Question: I have a custom component that has an background image.
But when you generate this component by an ItemRenderer in a List, the background image is gone.
What am I doing wrong?
Here is an image. The first element is not generated in a list and has a background image. The other three are part of a List and have no background image.

Here is the code of the MXML of the List
'''
<mx:VBox>
<solutionItems:displaySolutionItem /> <!-- This element shows the background image -->
<mx:List selectable="false"
useRollOver="false"
id="listControllers"
backgroundAlpha="1"
dataProvider="{controllers}" >
<mx:itemRenderer>
<fx:Component>
<solutionItems:displaySolutionItem /> <!-- These elements have nog background image -->
</fx:Component>
</mx:itemRenderer>
</mx:List>
</mx:VBox>
'''
And here is the code of '<solutionItems:displaySolutionItem />'
'''
<?xml version="1.0" encoding="utf-8"?>
<mx:Canvas
xmlns:mx="http://www.adobe.com/2006/mxml"
backgroundImage="{itemBackGround}"
backgroundSize="100%">
<mx:Script>
<![CDATA[
[Bindable]
[Embed(source="assets/Components/ContainerBackgrounds/BoxBg.png", scaleGridLeft="5", scaleGridRight="50", scaleGridTop="5", scaleGridBottom="50")]
private var itemBackGround:Class;
]]>
</mx:Script>
<mx:VBox
paddingBottom="10"
paddingLeft="10"
paddingRight="10"
paddingTop="10">
<mx:CheckBox id="chbControllerItem" label="NSL-4601" styleName="titleRed" />
<mx:HBox>
<mx:Image width="67" height="50" id="loader1" source="@Embed(source='assets/Components/ContainerBackgrounds/BoxBg.png')"/>
<mx:HBox>
<mx:VBox>
<mx:Label text="Cube size" styleName="formLabel" height="12" />
<mx:Label text="Cube config" styleName="formLabel" height="12" />
<mx:Label text="Display res" styleName="formLabel" height="12" />
<mx:Label text="DPI" styleName="formLabel" height="12" />
<mx:Label text="Price" styleName="formLabel" height="12" />
</mx:VBox>
<mx:Box>
<mx:Label text="50''" height="12" />
<mx:Text text="2x3 (1224mm x 3264mm)" height="12" />
<mx:Label text="WXGA (1360x768)" height="12" />
<mx:Label text="72 dpi" height="12" />
<mx:Label text="EUR 101.000,00" height="12" />
</mx:Box>
</mx:HBox>
</mx:HBox>
</mx:VBox>
</mx:Canvas>
'''
It is probably something small, but I can not find it.
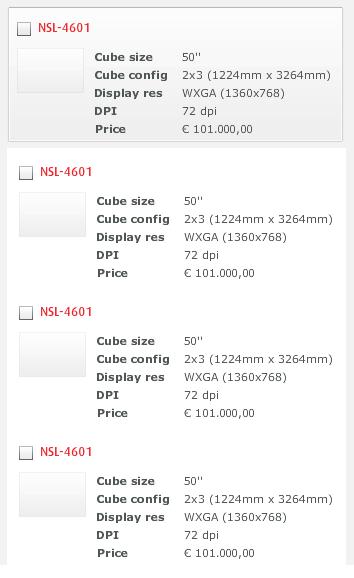
Answer: The following will get around the problem:
1. Remove the backgroundImage="{itemBackGround}" from the Canvas element of the itemRenderer
2. Add the following before the VBox in the itemRenderer class. I tested it out and it works fine: <mx:Canvas width="100%" height="100%" backgroundImage="{itemBackGround}" backgroundSize="100%"/>
If your find a better way, sure update your question to let us know,
Brian